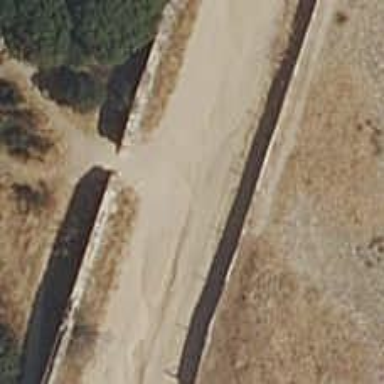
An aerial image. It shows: Entrance with barrier.